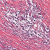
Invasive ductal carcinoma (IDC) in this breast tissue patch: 1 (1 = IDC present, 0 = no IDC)